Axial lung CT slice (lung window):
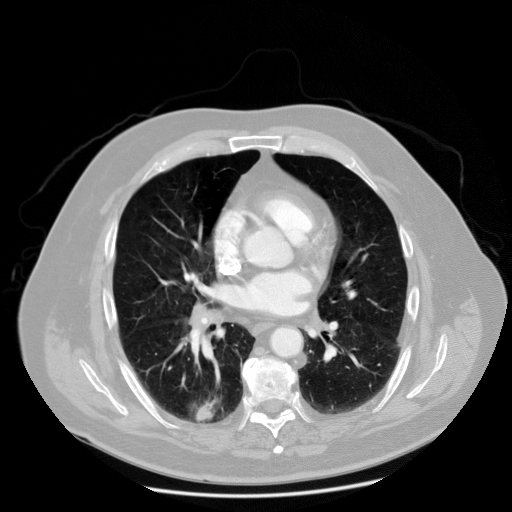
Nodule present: no